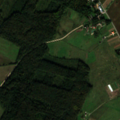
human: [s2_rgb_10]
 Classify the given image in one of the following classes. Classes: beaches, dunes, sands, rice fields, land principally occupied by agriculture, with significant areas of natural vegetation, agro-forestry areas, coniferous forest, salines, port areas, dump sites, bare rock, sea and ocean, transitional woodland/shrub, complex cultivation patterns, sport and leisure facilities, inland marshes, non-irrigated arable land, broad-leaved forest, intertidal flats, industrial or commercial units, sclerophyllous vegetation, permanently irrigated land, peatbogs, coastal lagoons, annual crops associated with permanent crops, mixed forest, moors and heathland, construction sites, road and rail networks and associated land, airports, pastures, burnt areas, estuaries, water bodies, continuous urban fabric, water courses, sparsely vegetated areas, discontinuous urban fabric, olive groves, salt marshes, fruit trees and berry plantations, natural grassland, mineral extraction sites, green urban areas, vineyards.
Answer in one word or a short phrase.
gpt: non-irrigated arable land, complex cultivation patterns, broad-leaved forest, coniferous forest, mixed forest